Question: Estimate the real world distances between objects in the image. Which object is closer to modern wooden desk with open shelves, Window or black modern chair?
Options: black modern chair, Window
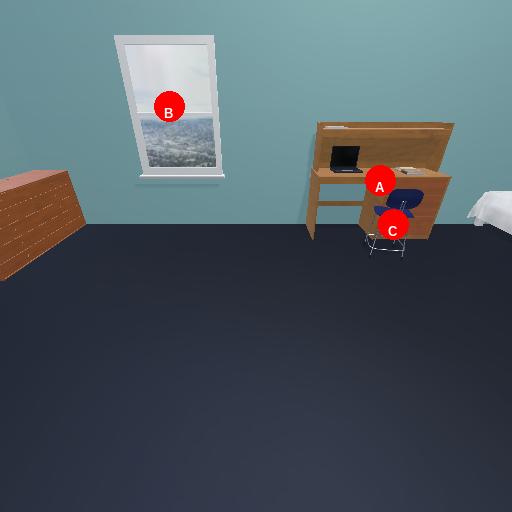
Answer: black modern chair